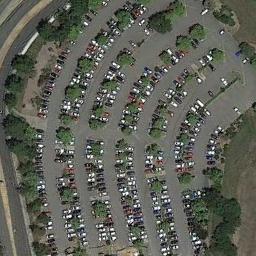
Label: parking_lot